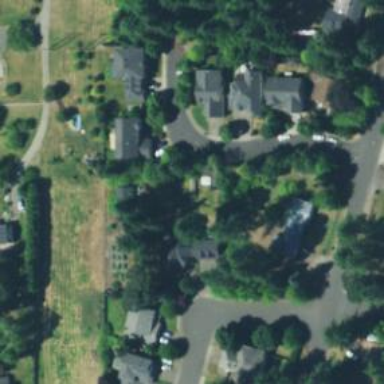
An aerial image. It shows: Residential road.